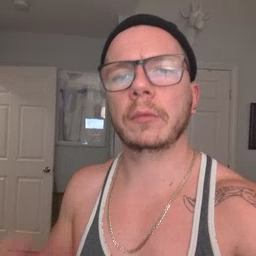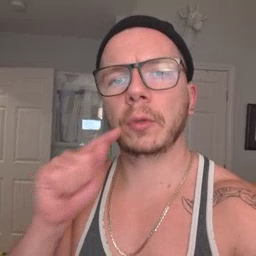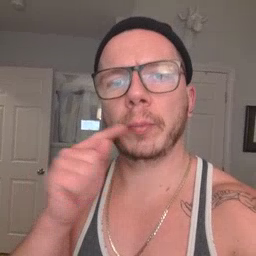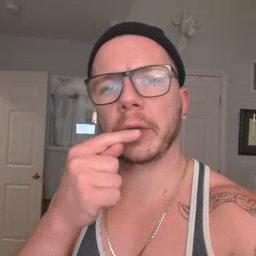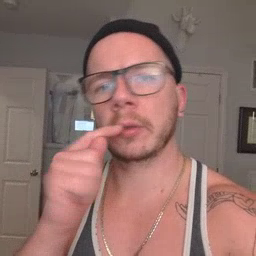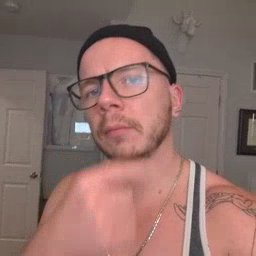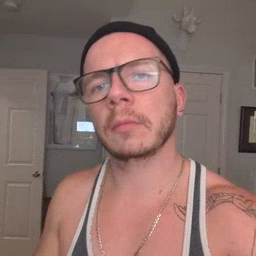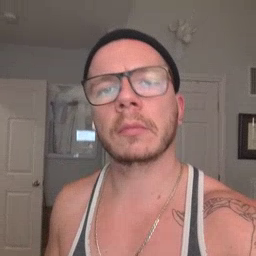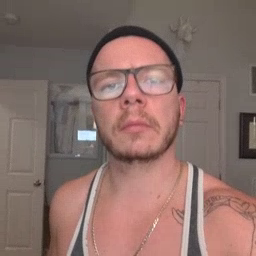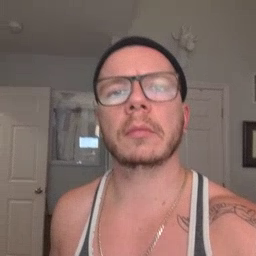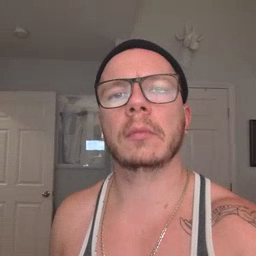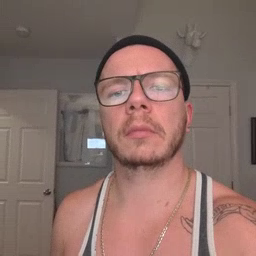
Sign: toothbrush